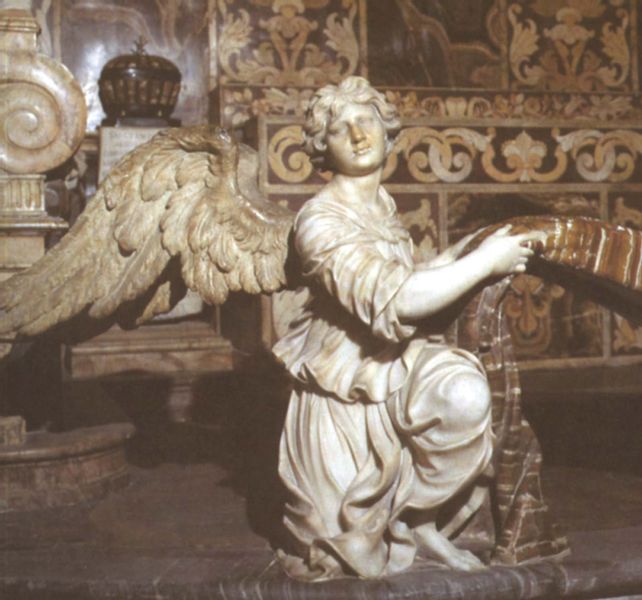
Titel: Cappella Spada
Künstler: Francesco Borromini
Standort: Rom, S. Girolamo della Carità (EU - I - Latium)
Schlagwörter: flügel, fuß, hand, hintergrund, marmor, weiss, muster, ornament, wand, arm, barock, falten, halten, kirche, gewand, haare, interieur, stoff, locken, renaissance, engel, skulptur, farbe, verzierung, truhe, knabe, knien, intarsien, voluten, kniend, knieen, volute, heilig, erzengel, michael, tabernakel, glügel, ornaent, religio